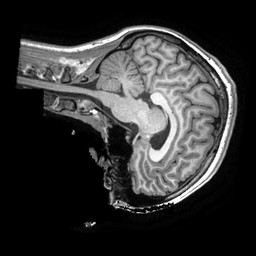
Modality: T1w
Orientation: sagittal
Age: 20
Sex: female
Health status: healthy
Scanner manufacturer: ge